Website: crate-barrel
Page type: receipt
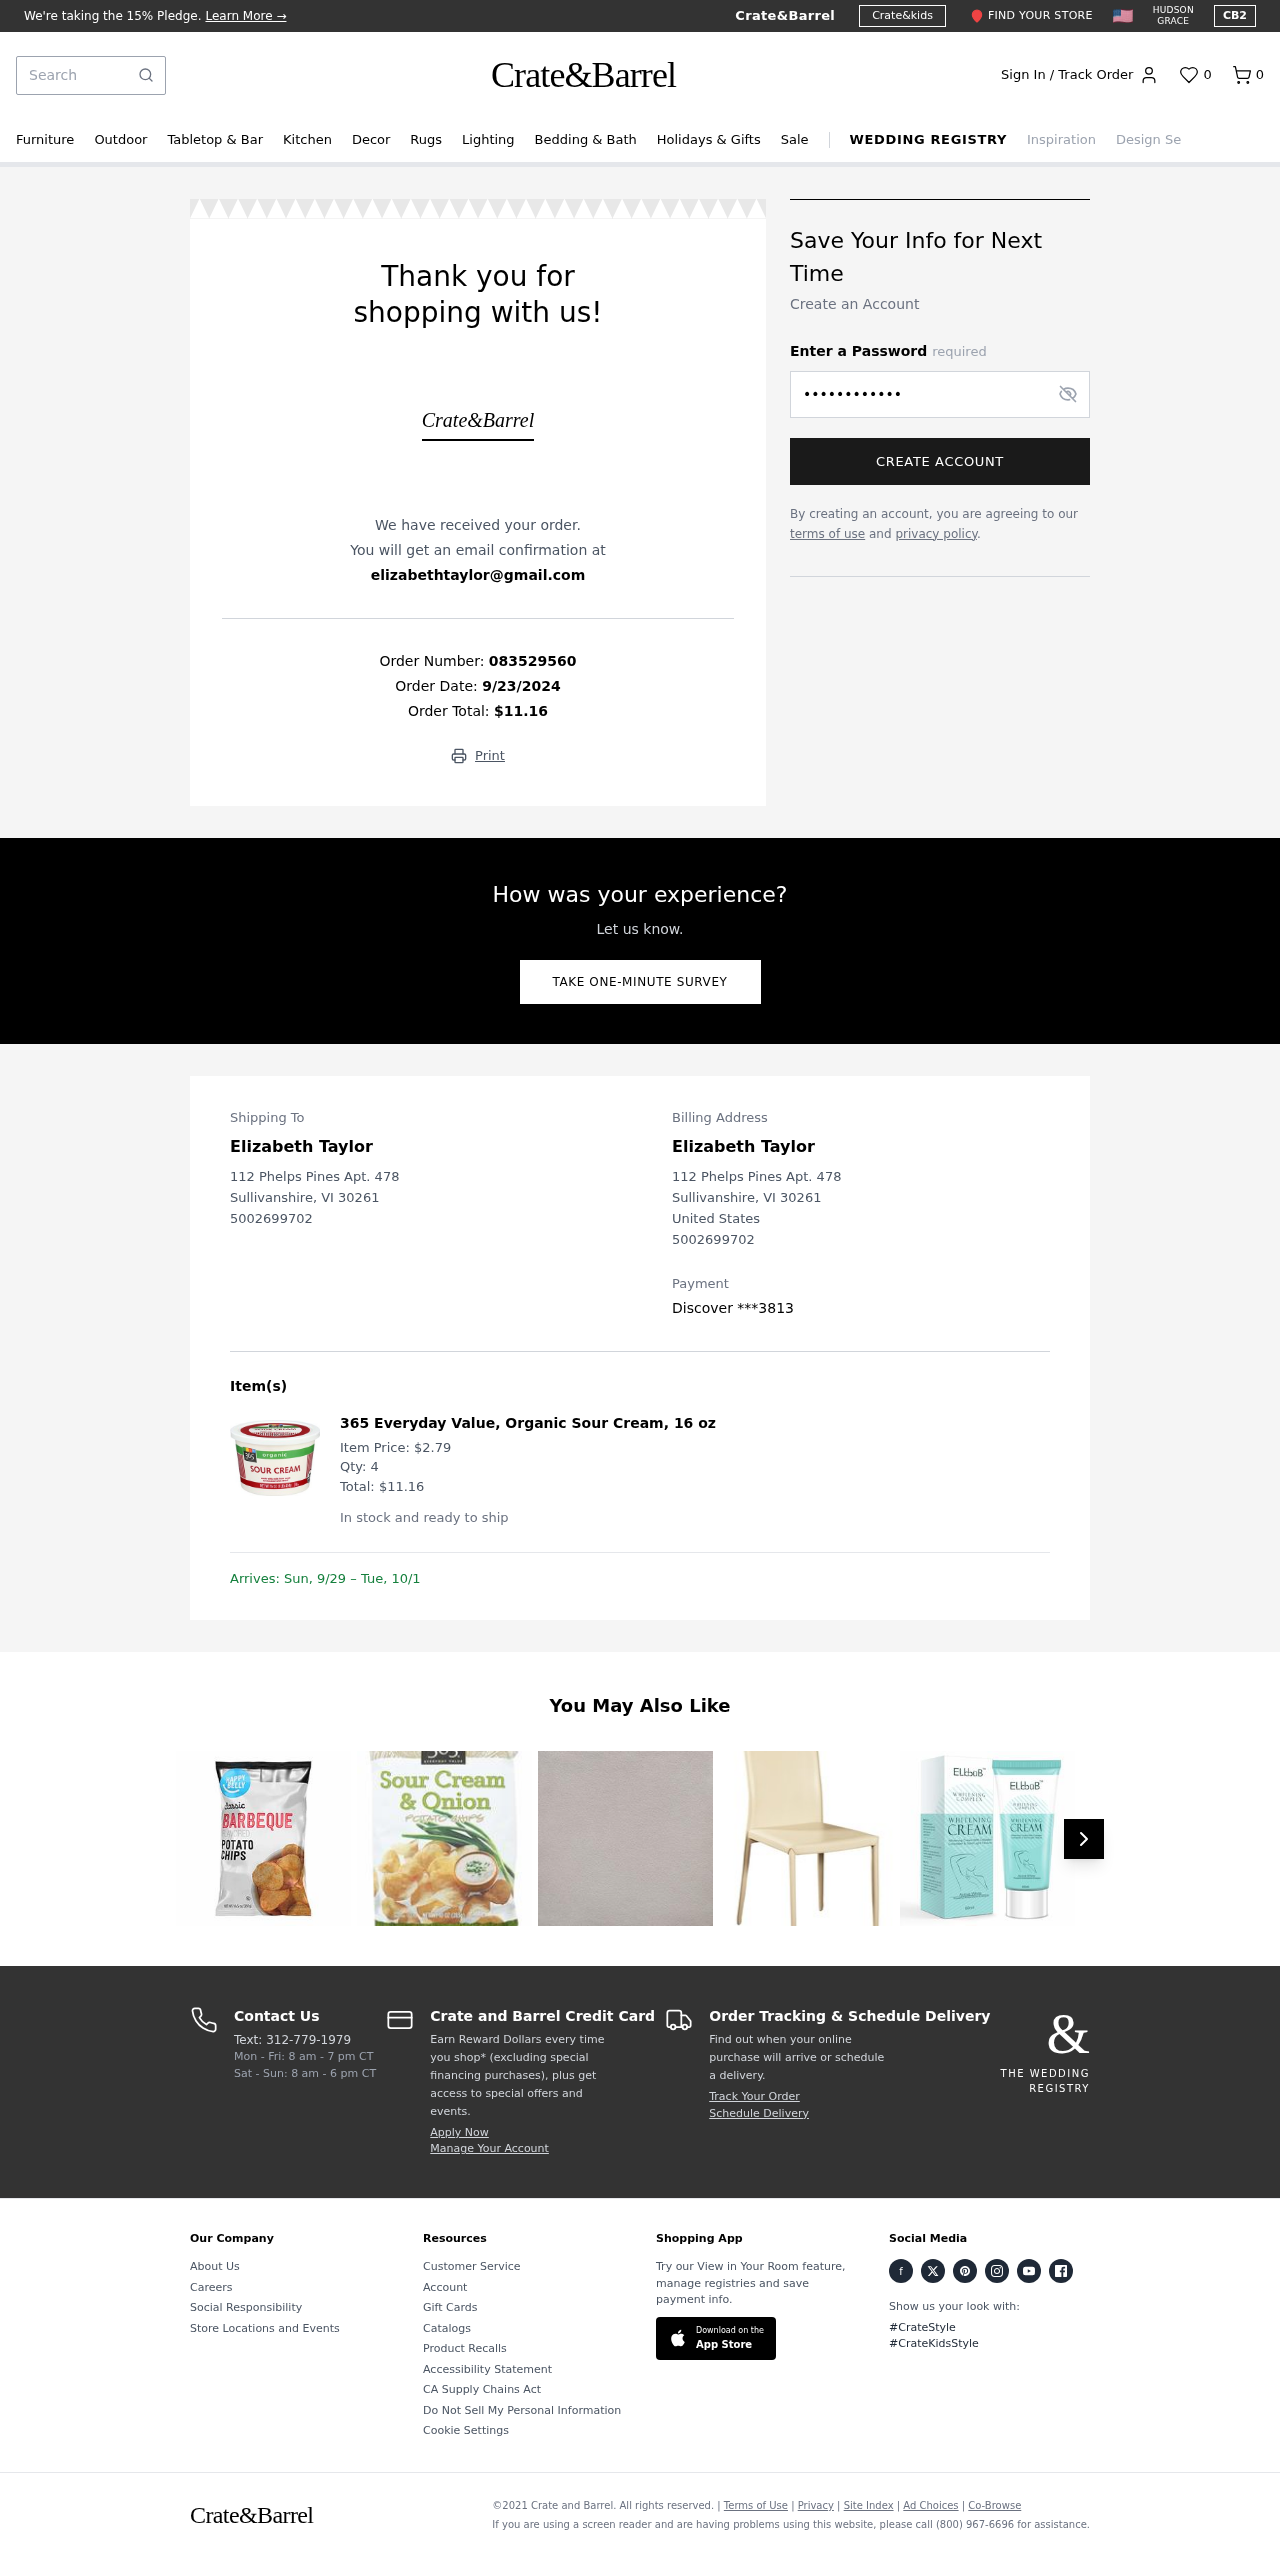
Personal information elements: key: PII_CARD_LAST4
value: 3813
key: PII_CARD_TYPE
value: Discover
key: PII_CITY
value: Sullivanshire
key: PII_COUNTRY
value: United States
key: PII_EMAIL
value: elizabethtaylor@gmail.com
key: PII_FULLNAME
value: Elizabeth Taylor
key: PII_PHONE
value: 5002699702
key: PII_POSTCODE
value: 30261
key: PII_STATE_ABBR
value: VI
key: PII_STREET
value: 112 Phelps Pines Apt. 478
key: PII_FULLNAME2
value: Elizabeth Taylor
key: PII_STREET2
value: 112 Phelps Pines Apt. 478
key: PII_CITY2
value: Sullivanshire
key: PII_STATE_ABBR2
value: VI
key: PII_POSTCODE2
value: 30261
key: PII_PHONE2
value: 5002699702
Product elements: key: PRODUCT1_NAME
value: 365 Everyday Value, Organic Sour Cream, 16 oz
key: PRODUCT1_PRICE
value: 2.79
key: PRODUCT1_QUANTITY
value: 4
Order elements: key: ORDER_NUM_ITEMS
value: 0
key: ORDER_ID
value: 083529560
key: ORDER_DATE
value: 9/23/2024
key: ORDER_TOTAL
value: $11.16
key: ORDER_ITEM_TOTAL
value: $11.16
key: ORDER_DELIVERY_DATE
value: Sun, 9/29 – Tue, 10/1
Search elements: key: HEADER_SEARCH
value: Search
Other elements: key: FAVORITES_COUNT
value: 0